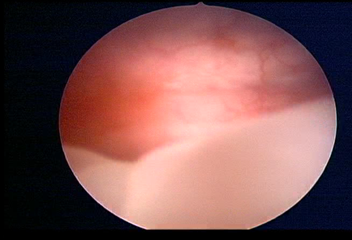
Modality: WLC
Class: Normal mucosa
Bladder cancer association: No